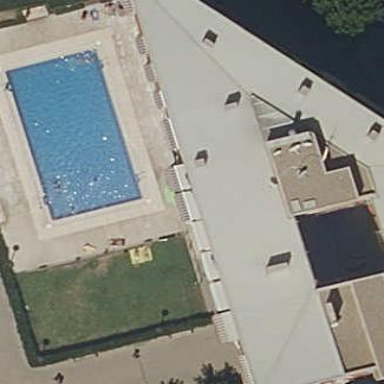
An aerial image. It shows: Swimming pool located in leisure land.